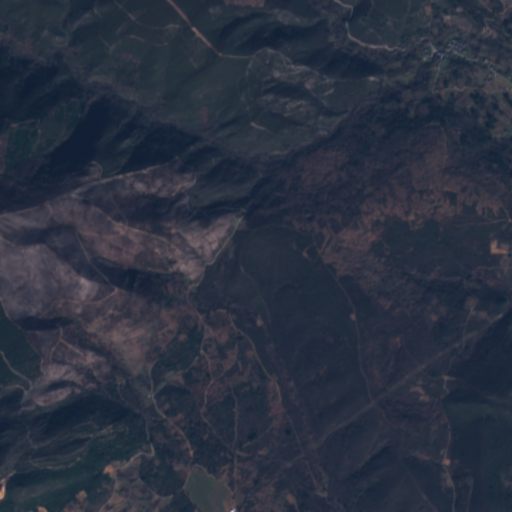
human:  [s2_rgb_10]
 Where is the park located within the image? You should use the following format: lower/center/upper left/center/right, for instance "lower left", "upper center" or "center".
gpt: The park is located in the upper right of the image.
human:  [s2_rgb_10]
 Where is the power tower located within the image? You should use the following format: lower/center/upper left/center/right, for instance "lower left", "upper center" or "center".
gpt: The power tower is located in the lower right of the image.
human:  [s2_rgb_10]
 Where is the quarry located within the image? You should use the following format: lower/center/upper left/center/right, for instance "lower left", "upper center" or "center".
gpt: The quarry is located in the lower left of the image.
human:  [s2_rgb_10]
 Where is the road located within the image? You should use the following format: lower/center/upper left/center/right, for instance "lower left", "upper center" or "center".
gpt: There is no road in the image.